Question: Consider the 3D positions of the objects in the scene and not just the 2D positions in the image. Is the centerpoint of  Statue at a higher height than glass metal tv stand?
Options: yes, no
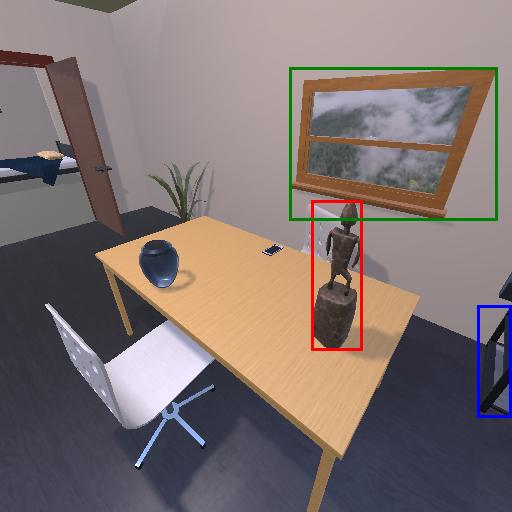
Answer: yes